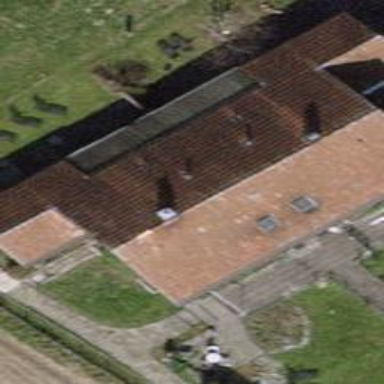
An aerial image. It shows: Terrace building.